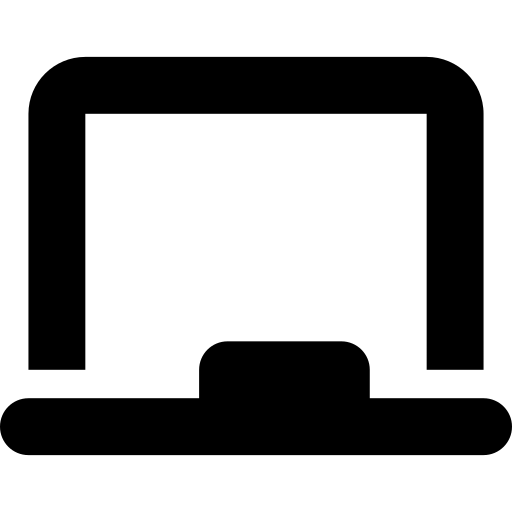
Tags: icon, FontAwesome, fa-icon, solid, chalkboard